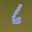
Label: 6